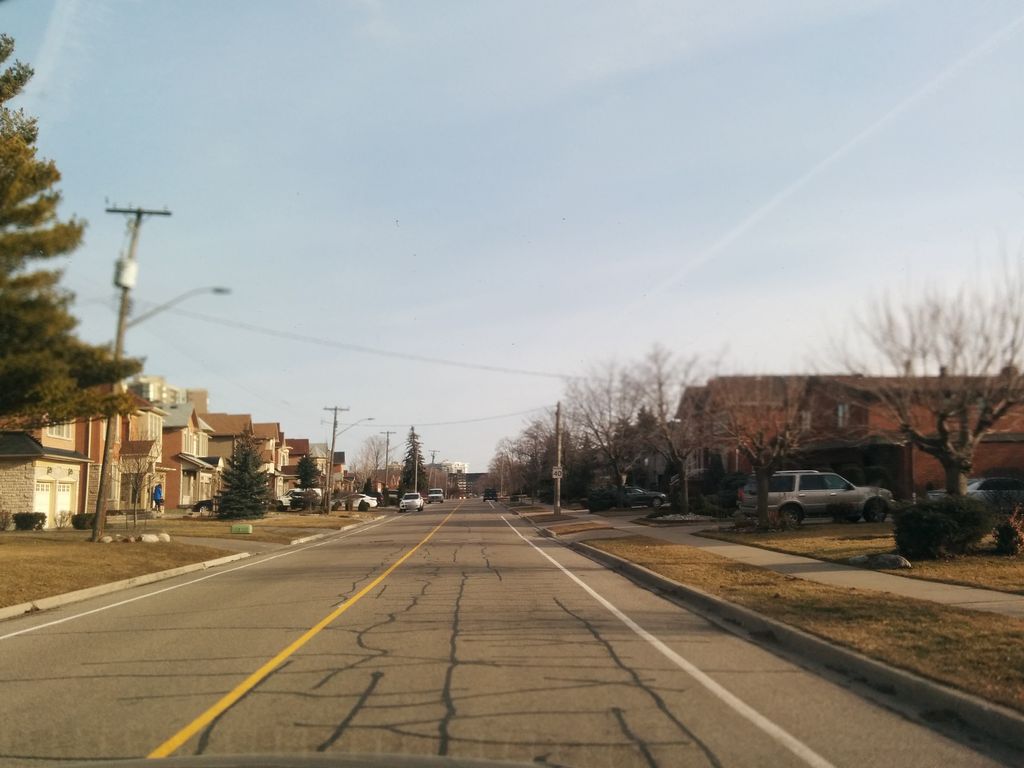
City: toronto